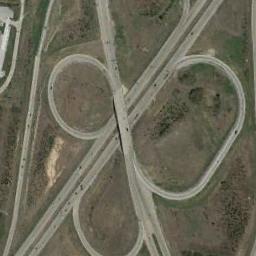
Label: overpass